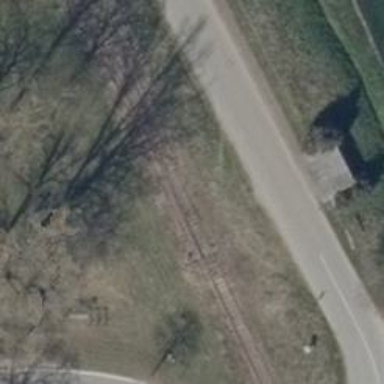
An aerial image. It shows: Railway stop.